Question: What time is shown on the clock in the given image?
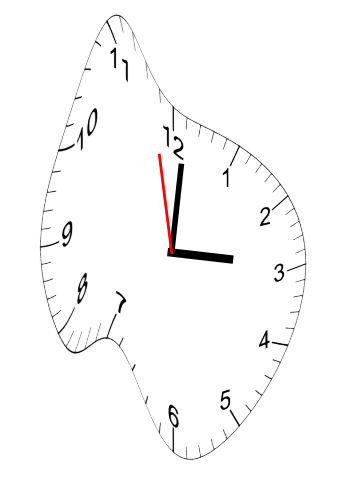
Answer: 03:00:58